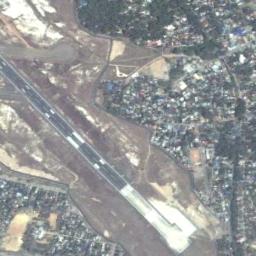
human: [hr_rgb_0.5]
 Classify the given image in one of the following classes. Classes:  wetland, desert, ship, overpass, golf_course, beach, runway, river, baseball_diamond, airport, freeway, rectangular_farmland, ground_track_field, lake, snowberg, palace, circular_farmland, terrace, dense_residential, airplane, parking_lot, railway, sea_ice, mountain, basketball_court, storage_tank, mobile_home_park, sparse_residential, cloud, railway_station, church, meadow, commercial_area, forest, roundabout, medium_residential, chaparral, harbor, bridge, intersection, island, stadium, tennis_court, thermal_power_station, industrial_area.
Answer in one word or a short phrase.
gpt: runway